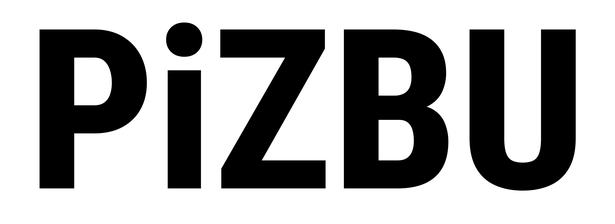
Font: Roboto_Condensed_ExtraBold